Aerial crown-view tile of a tropical tree (Barro Colorado Island, Panama), acquired 20240813:
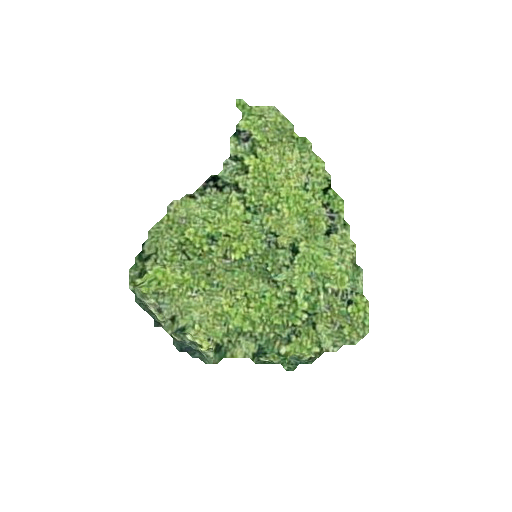
Species: Anacardium excelsum
GBIF accepted scientific name: Anacardium excelsum
Crown area: 61.651 m²